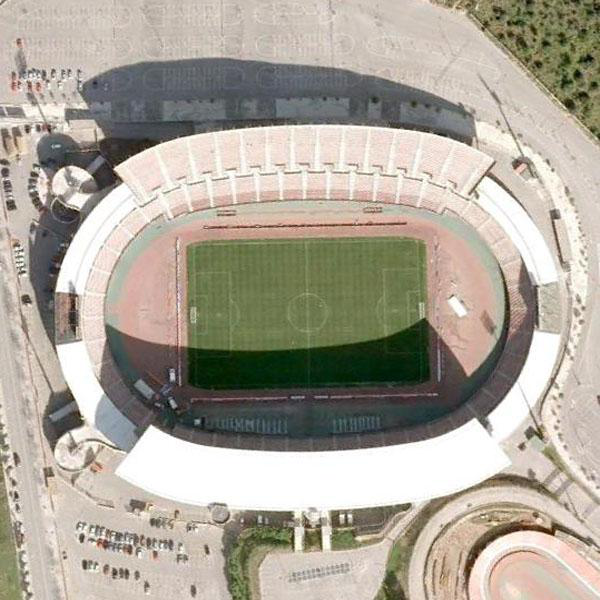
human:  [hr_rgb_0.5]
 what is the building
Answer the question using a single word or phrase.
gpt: stadium